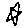
Label: star